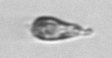
Label: Cryptophyta